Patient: sex F, age 61
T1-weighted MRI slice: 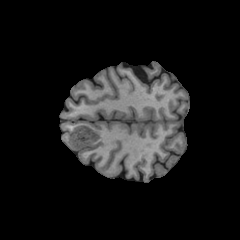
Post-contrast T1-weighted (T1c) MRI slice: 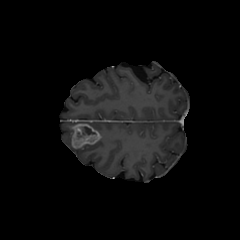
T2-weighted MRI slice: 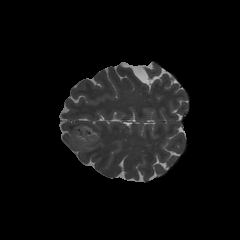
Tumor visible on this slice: yes
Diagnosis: Glioblastoma, IDH-wildtype
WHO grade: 4